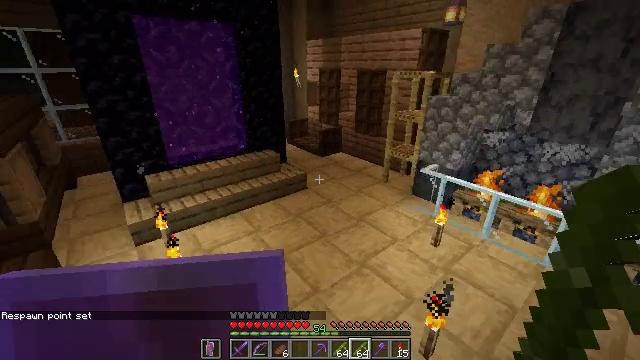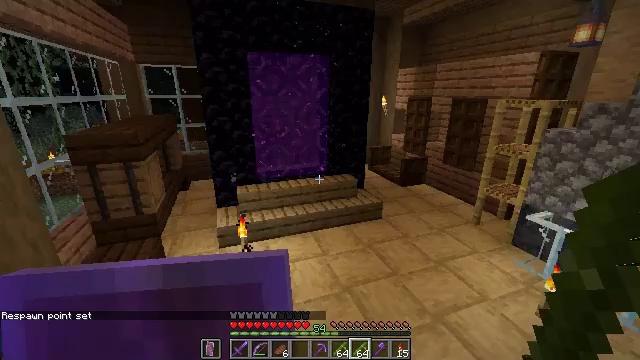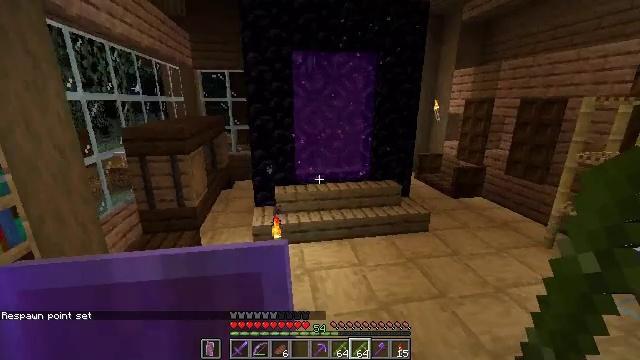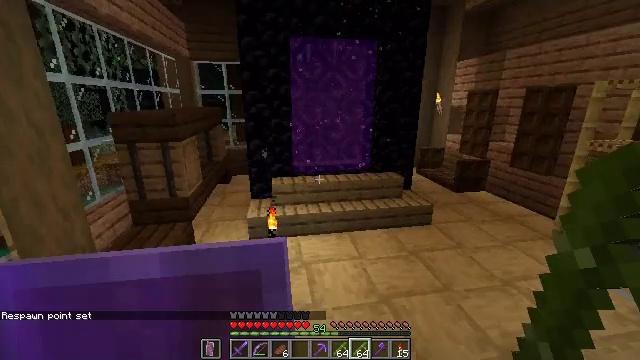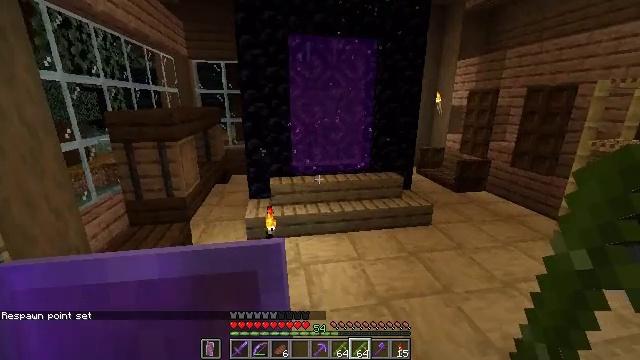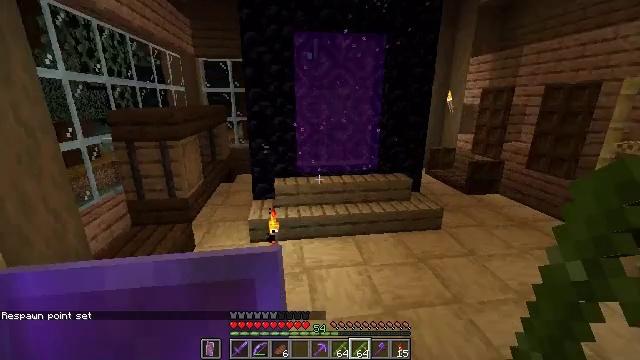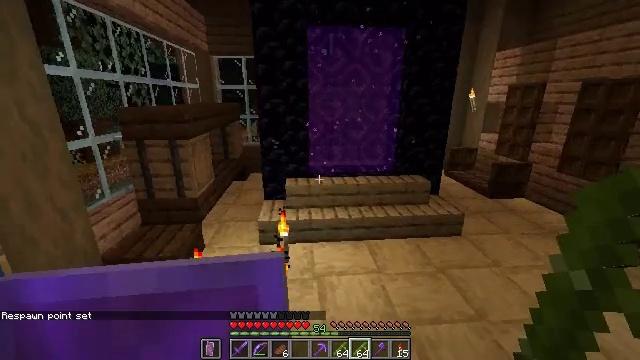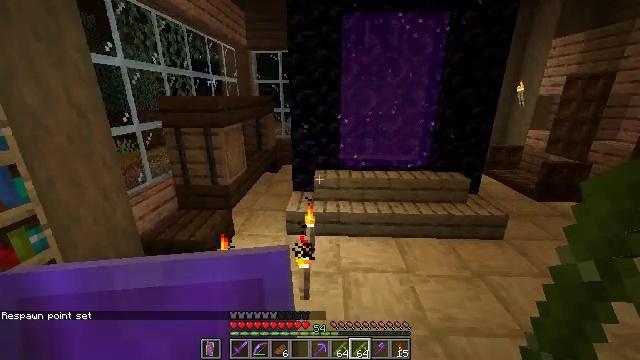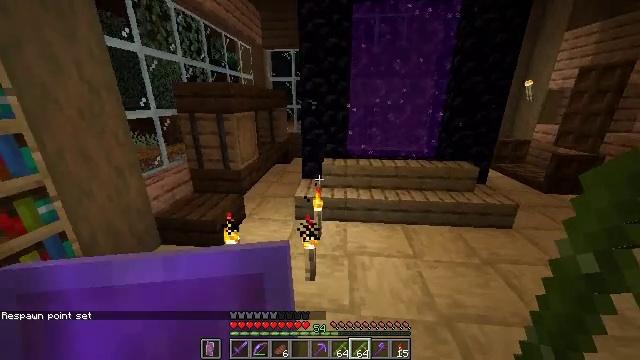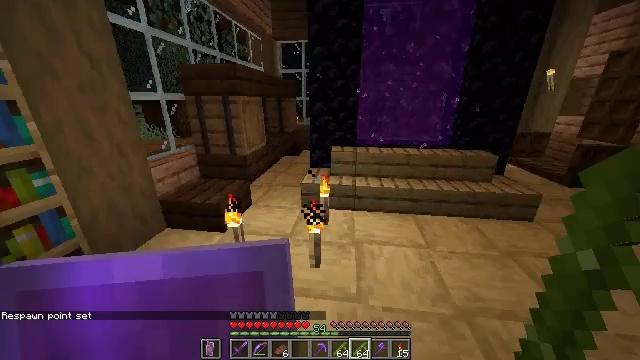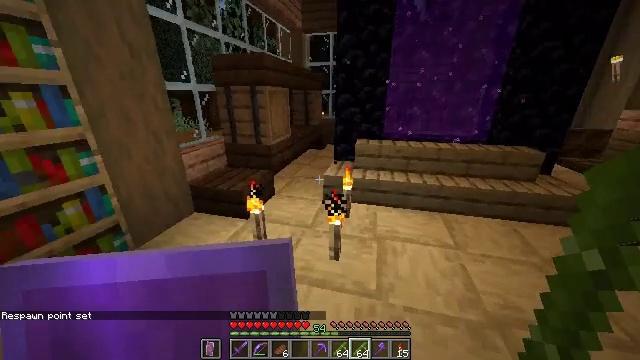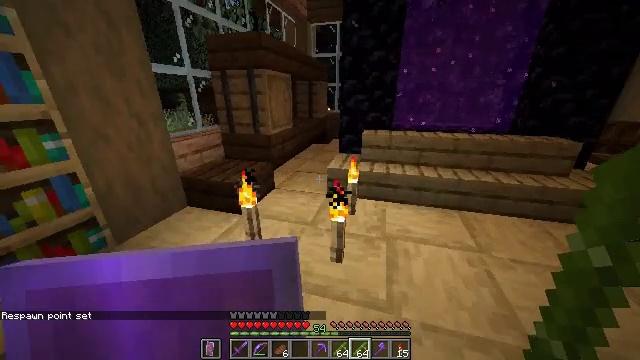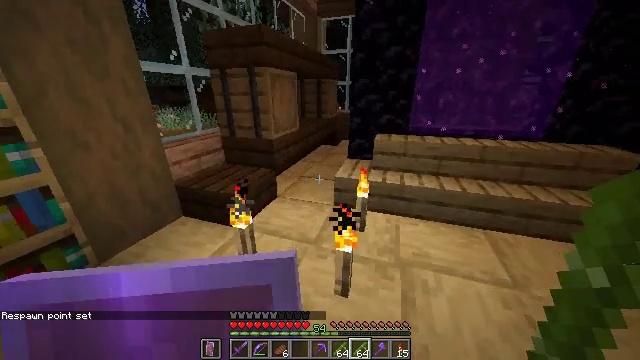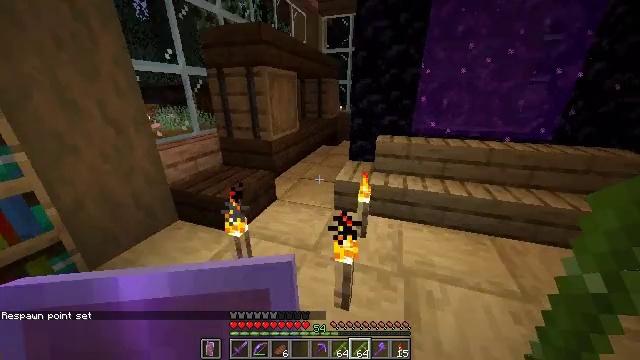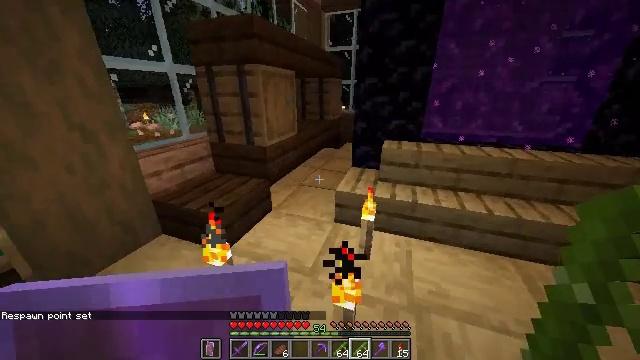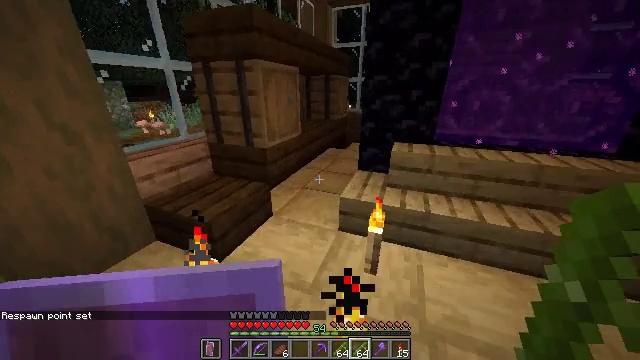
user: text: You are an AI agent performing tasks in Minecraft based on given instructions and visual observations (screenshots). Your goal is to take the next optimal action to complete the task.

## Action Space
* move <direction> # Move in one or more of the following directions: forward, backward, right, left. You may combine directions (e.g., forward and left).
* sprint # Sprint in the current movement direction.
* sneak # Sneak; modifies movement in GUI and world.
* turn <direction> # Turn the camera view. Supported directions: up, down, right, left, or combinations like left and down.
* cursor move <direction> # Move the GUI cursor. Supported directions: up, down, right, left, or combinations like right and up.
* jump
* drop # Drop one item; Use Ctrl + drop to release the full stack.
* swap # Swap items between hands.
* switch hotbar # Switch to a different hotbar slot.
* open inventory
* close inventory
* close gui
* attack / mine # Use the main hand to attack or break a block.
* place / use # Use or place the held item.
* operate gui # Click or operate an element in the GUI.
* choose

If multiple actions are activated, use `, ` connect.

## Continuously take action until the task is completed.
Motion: motion action
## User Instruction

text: Collect spruce log for building materials.
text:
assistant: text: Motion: move forward, turn left and up
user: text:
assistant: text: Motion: move forward, turn left and up
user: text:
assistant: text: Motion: move forward
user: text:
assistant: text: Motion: move forward
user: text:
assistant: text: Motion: move forward, turn left
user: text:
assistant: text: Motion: move forward, sprint, turn left
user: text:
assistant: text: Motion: move forward, sprint, turn left and down
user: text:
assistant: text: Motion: move forward, sprint, turn left
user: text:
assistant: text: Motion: move forward, sprint, turn left
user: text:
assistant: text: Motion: move forward, sprint, turn left and down
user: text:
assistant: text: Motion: move forward, sprint, turn left
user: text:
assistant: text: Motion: move forward, sprint, turn left
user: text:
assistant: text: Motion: move forward, sprint
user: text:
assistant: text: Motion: move forward, sprint
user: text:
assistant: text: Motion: move forward, sprint, turn left
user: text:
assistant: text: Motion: move forward, sprint, turn left
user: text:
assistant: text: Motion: move forward, sprint, turn left
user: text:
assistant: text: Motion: move forward, sprint, turn left
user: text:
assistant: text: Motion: move forward, sprint, turn left
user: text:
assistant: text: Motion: move forward, sprint
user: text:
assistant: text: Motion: move forward, sprint
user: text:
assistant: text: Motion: move forward, sprint
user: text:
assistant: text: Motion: move forward, sprint
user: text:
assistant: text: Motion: move forward, sprint
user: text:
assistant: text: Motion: move forward, sprint, turn right and up
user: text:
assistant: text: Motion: move forward, sprint, turn right and up
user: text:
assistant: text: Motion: move forward, sprint, turn right and up
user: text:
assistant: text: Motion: move forward, sprint, turn right
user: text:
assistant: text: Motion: move forward, sprint, turn right
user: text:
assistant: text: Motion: move forward, sprint, turn right